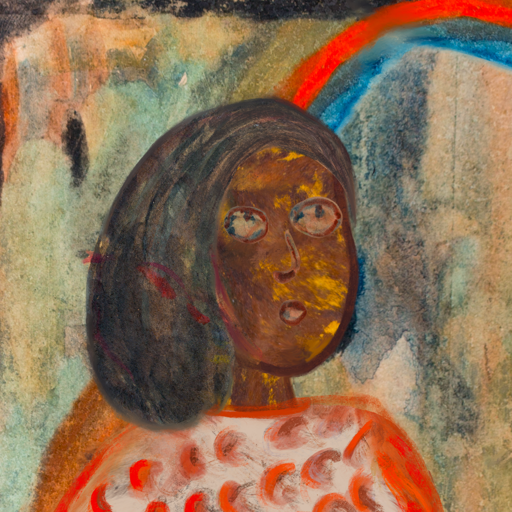
Background: Childish, Head And Neck Side: Comrade, Face Side: Orphan, Bust: Rupkatha, Hair Side: Gypsy_Mother, Head Accessory: Blank, Second Necklace: Blank, Necklace: Blank, Baby: Blank